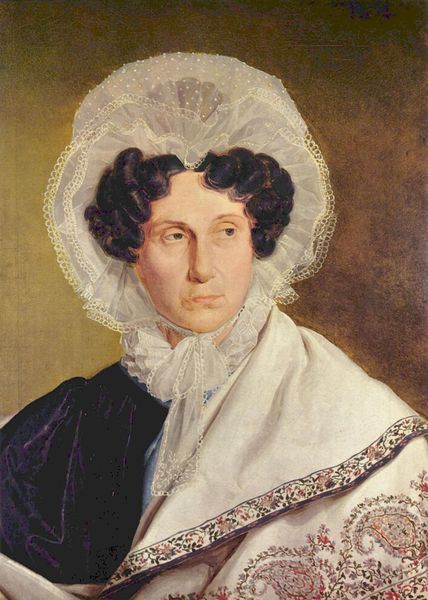
Titel: Porträt der Mutter des Künstlers
Künstler: Alfred Rethel
Standort: Berlin
Institution: Alte Nationalgalerie
Schlagwörter: blau, dunkel, gemälde, kopf, schatten, umhang, weiß, gelb, ocker, blumen, braun, frau, frisur, hintergrund, hut, kleid, licht, mund, nase, schmuck, schwarz, stirn, blick, blüten, dame, rot, schal, schleier, tuch, beige, haube, malerei, muster, ornament, schleife, teppich, alt, hemd, wand, augen, böse, falten, gesicht, kleidung, kragen, samt, spitze, ärmel, bildnis, portrait, porträt, öl, bestickt, gewand, gold, haare, mantel, realismus, reich, stickerei, stoff, adel, saum, spitzen, augenbrauen, borte, brustbild, brünett, england, frontal, kontrast, lippen, locken, puffärmel, schulter, seide, adelige, spanien, alte dame, tüll, lila, violett, ausdruck, bordüre, ernst, streng, büste, grimmig, floral, ornamente, verzierung, rüschen, stola, abgewandt, mundwinkel, seite, verkniffen, brokat, ornamental, seitenblick, putz, zeichnerisch, roz, spitzenkragen, herrscherin, königin, stickereien, stickerein, borde, cape, alte frau, kopfschmuck, ärger, taft, purpur, details, frabe, paisley, blau weiß, lile, samd, schnorr, chiffon, haate, schwarzes haar, adrett, blumenborte, grüner hintergrund, spitzenhäubhen, türll, verzierter schal, frau p, purple